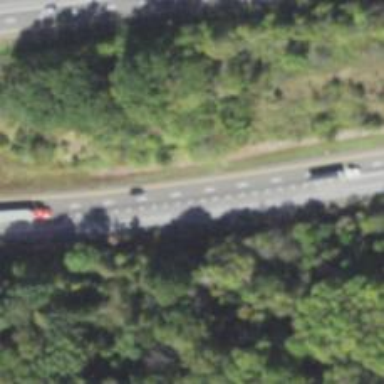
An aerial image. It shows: Motorway junction.